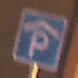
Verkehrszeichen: Parkhaus
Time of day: Night
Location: Outdoor (Urban)
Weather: Clear
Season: NotSpecified
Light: Artificial